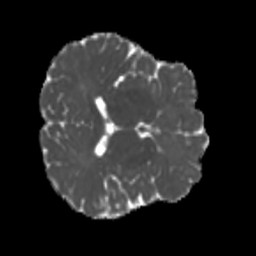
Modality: MD
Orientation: axial
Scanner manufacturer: siemens
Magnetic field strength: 3 T
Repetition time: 4 s
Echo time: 0.0594 s